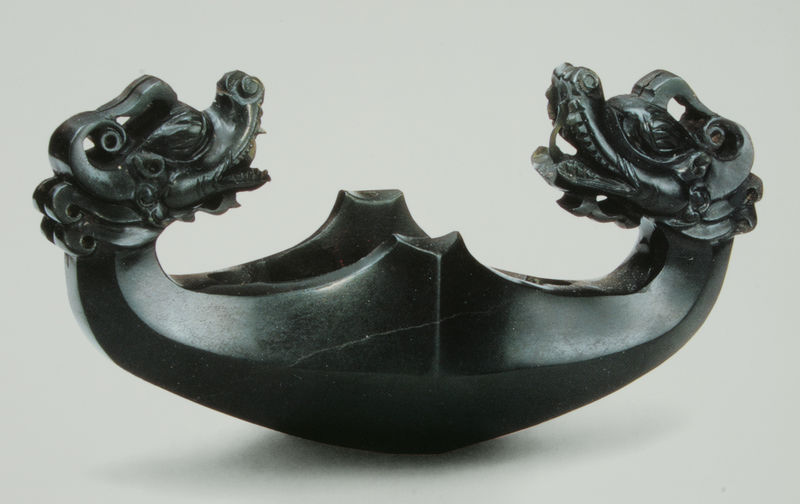
Titel: Quillon Block aus Jade
Standort: New York
Institution: The Metropolitan Museum of Art
Schlagwörter: dunkel, kopf, schatten, grau, hell, köpfe, lampe, licht, marmor, mund, schwarz, stirn, weiss, ornament, augen, schale, stein, bild, hals, spiegelung, auge, locken, henkel, keramik, skulptur, farbig, japan, schiff, zwei, münder, symmetrie, glanz, figurativ, glänzend, metall, schaukel, bildhauerei, bronze, plastik, poliert, reflexion, foto, fotografie, eisen, gefäß, waage, motiv, reflexionen, symmetrisch, geschnitten, asien, schwarzweiss, asiatisch, spiegelverkehrt, stempel, hälse, schnitzerei, photo, halbrund, china, griffe, wachs, gebiss, zähne, voluten, schnauze, farbfoto, brief, maul, nüstern, zunge, wesen, fabelwesen, nüster, steingut, zier, zierde, gespiegelt, ornamentik, gegenüber, kunsthandwerk, malachit, riß, ungeheuer, aschenbecher, behälter, durchbrochen, symetrisch, ader, drachen, drache, ablage, zahn, gondel, tierköpfe, schnauzen, fernost, ostasiatisch, drachenkopf, jade, basalt, gewerbe, volluten, alachat, bartlocken, briefbeschwerer, diorit, drachenköpfe, drachenwippe, glücksdrachen, polierz, stirnlocken, wippe, zwei drachenkopf, zwei drachenköpfe, black, korea, steinhauerei, dragon, dragonheads, zäzhne, onix, doppeldrache, zuge